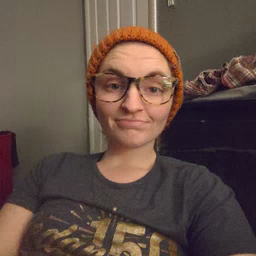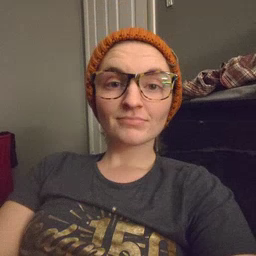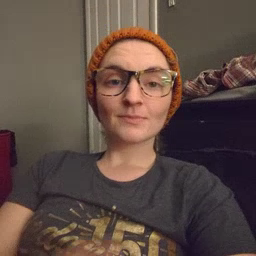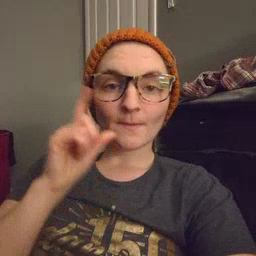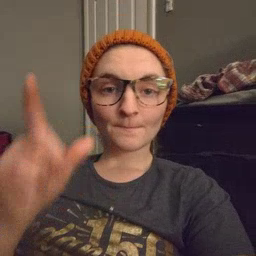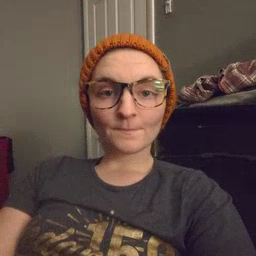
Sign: wake